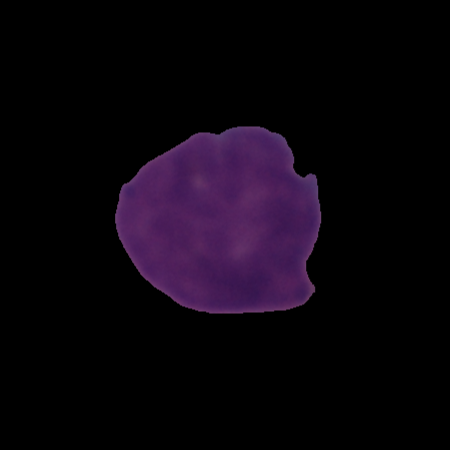
Label: cancer